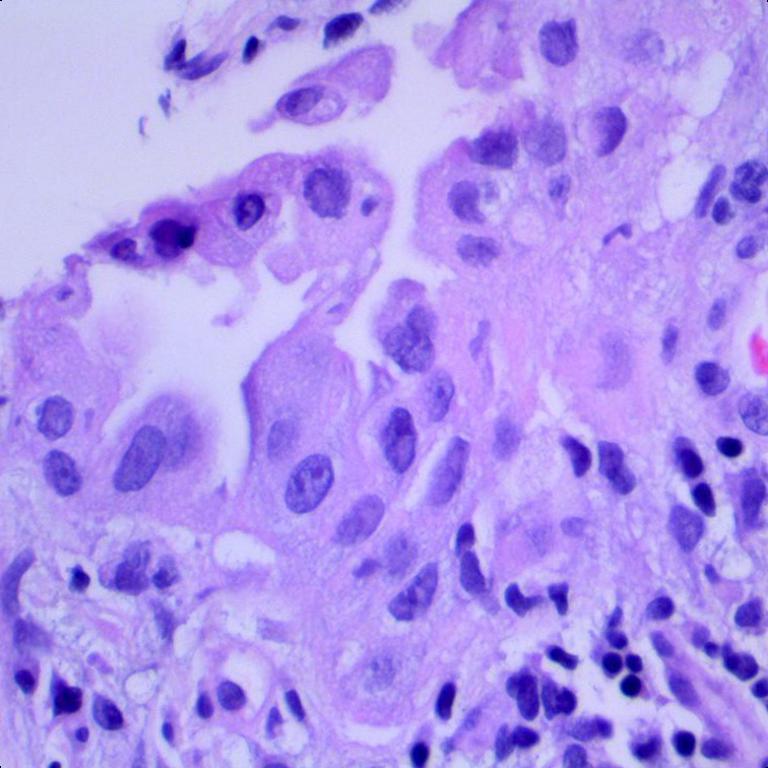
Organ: lung
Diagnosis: adenocarcinomas